Question: '''
Seasons Frequency1 Frequency2
DJF 497 500
JJA 999 700
MAM 695 2000
SON 245 1000
'''
Hi, I am making multiple pie charts using this dataframe (One using Frequency1, another using Frequency2). I know how to use melt and facet_wrap(~id). But here I have to pool the data (Don't know how to express it). I don't want to Facet_wrap by Seasons.
How can I melt the data in a way that I can make two pie charts side by side. I have made one using just Frequency1.

Thanks!
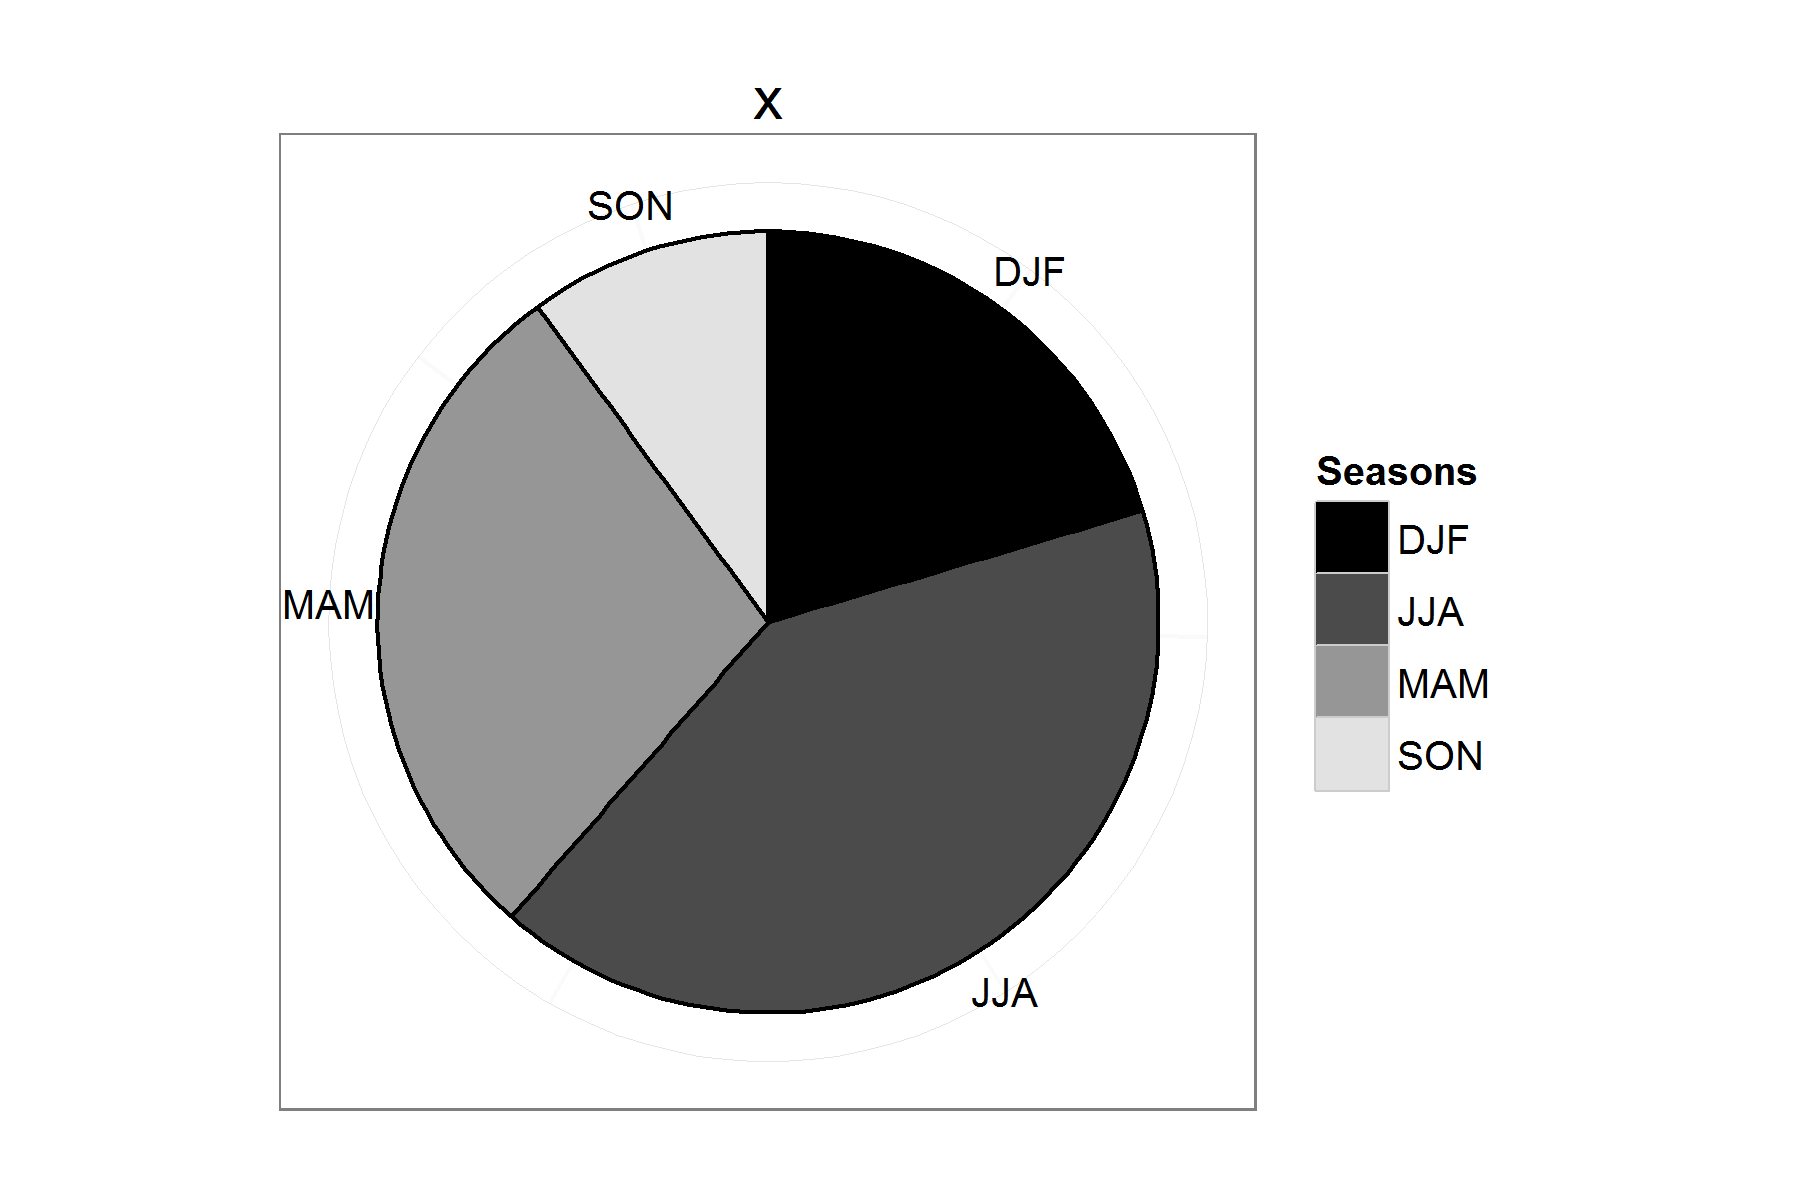
Answer: If you really want to melt and use facets, then:
'''
library(reshape2)
molten_df <- melt(your_df, id.var='Seasons')
'''
Now molten_df will have a column called 'variable' which you can use for facets:
'''
+facet_grid(facets=.~variable)
'''
However, if you just want two charts side by side, you can also just arrange them. I find the gridExtra package to be handy for this:
'''
library(gridExtra) # will also load the grid package. install these if needed.
# however you are creating your charts
plot1 <- ... #your code here
plot2 <- ... #your code here
# side by side
grid.arrange (plot1, plot2, ncol=2)
'''